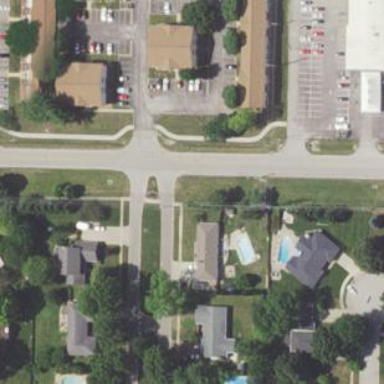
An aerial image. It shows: Footway that serves as traffic island.